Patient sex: M
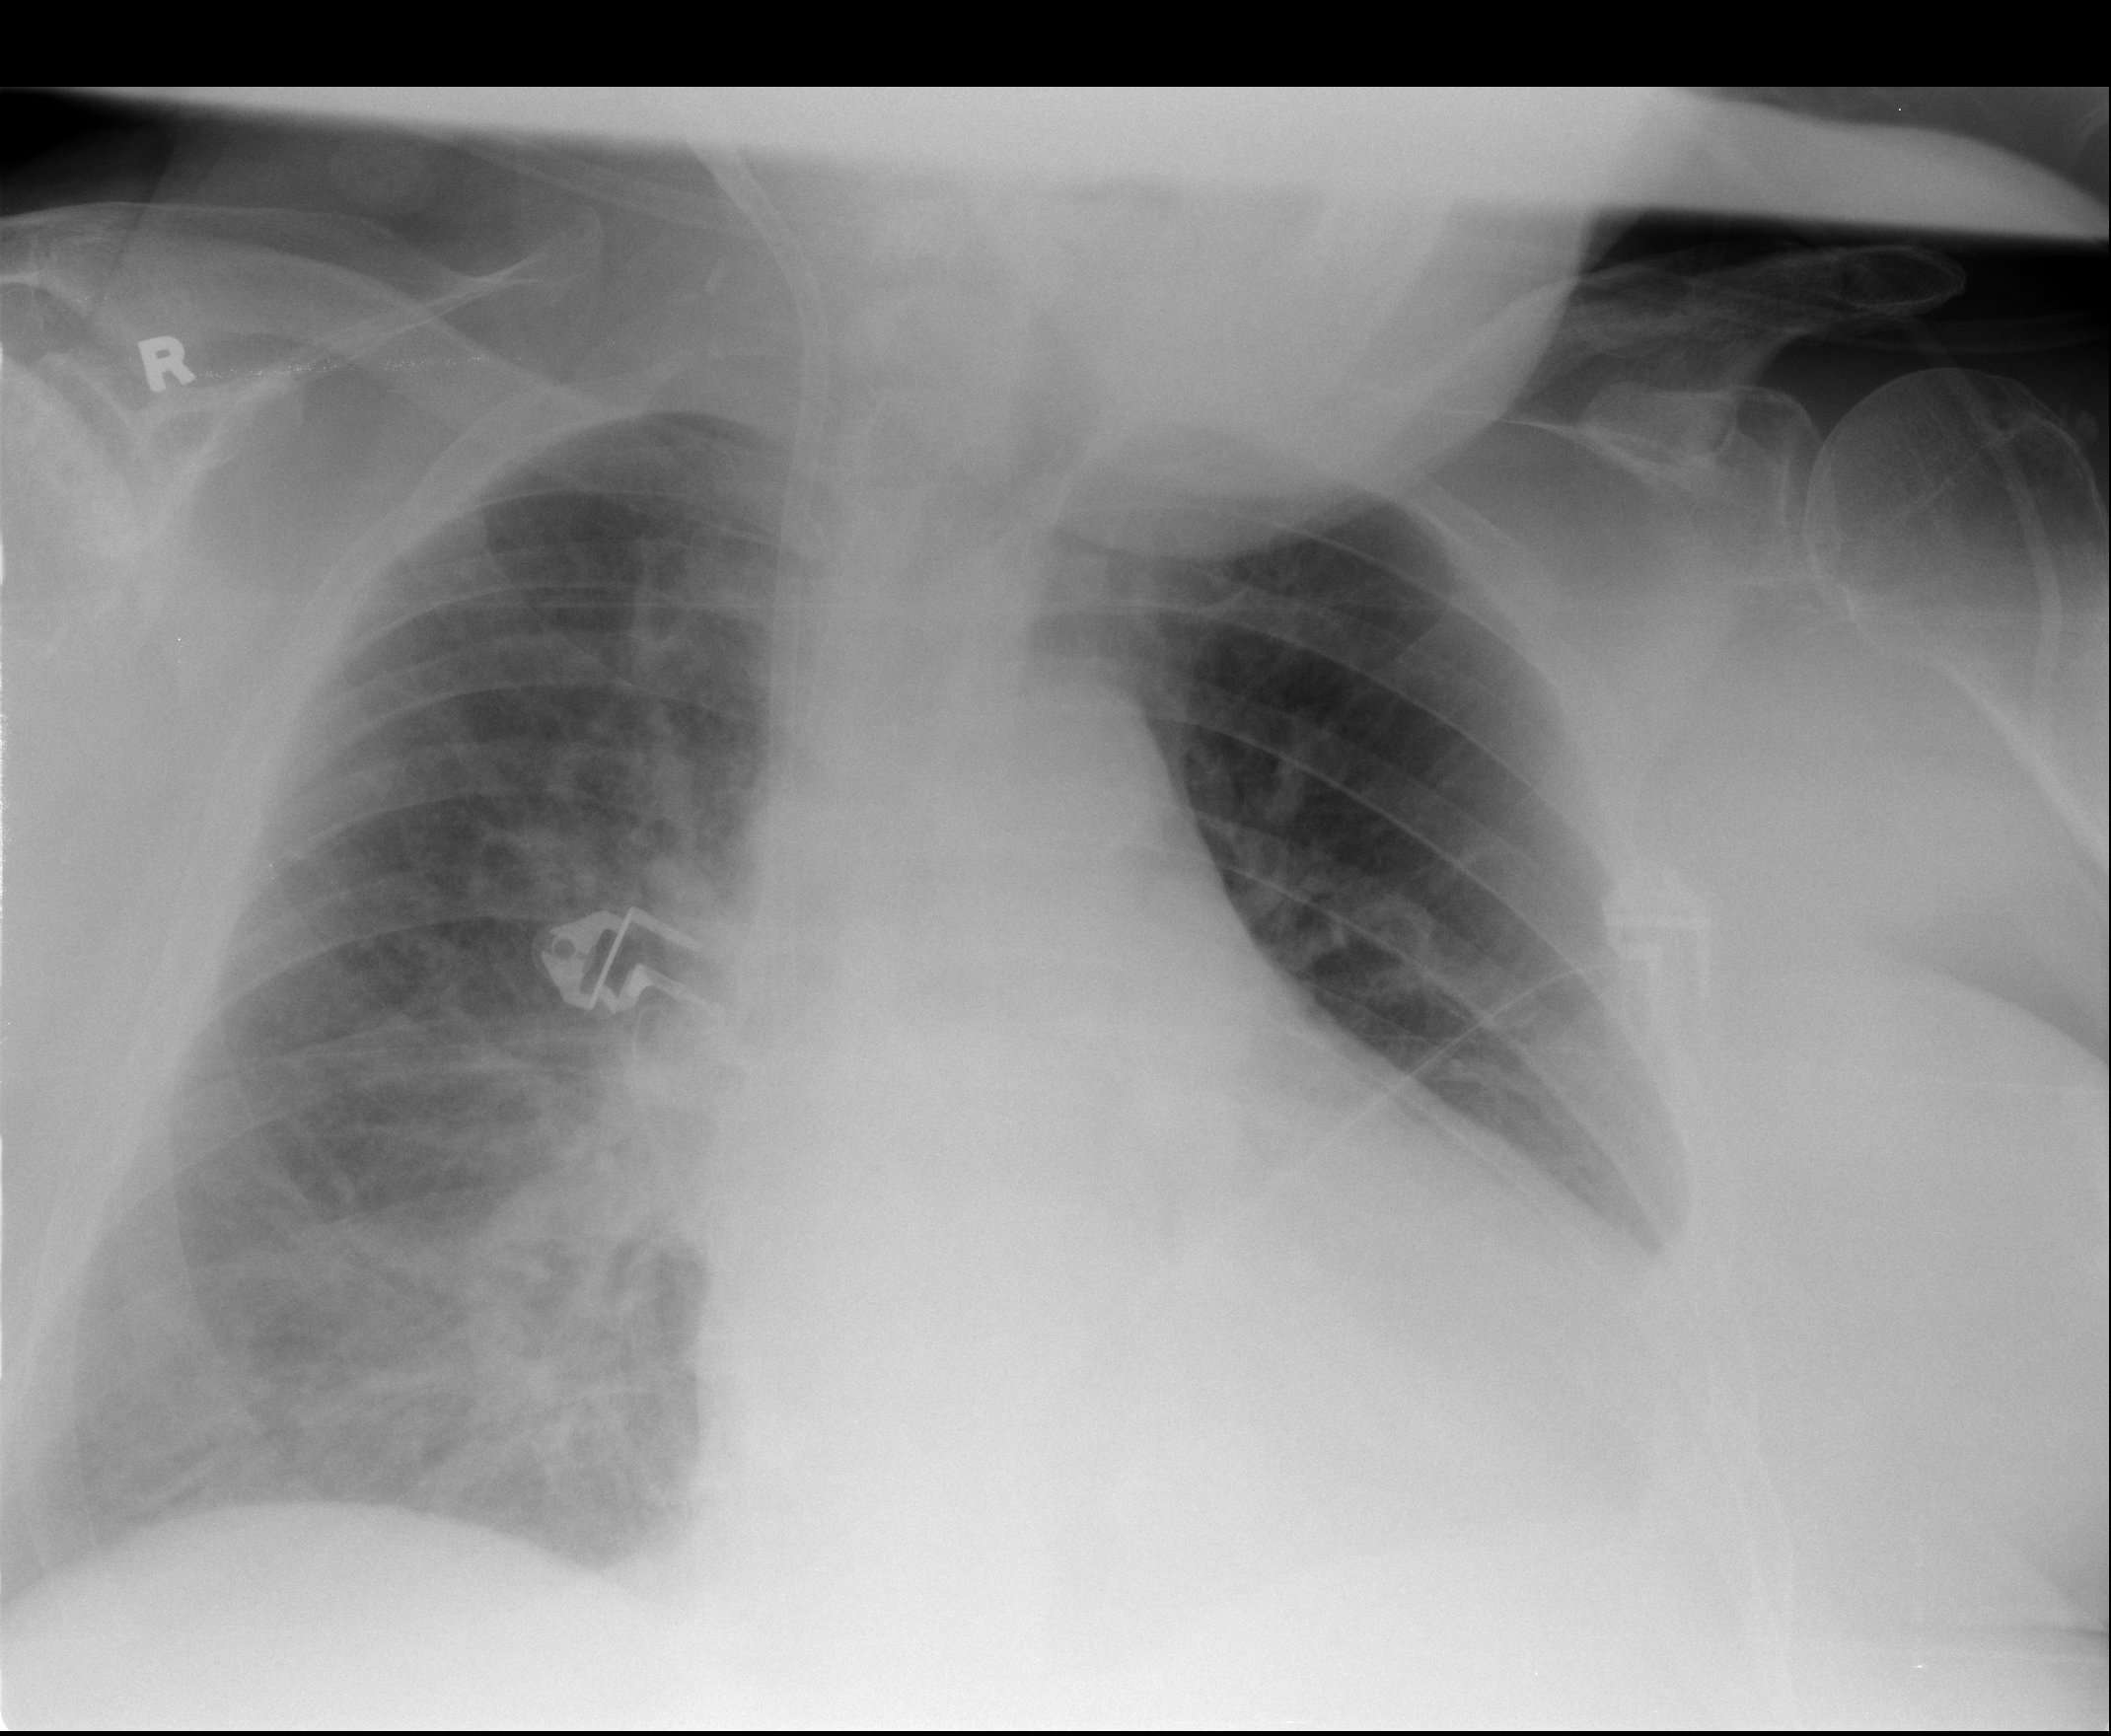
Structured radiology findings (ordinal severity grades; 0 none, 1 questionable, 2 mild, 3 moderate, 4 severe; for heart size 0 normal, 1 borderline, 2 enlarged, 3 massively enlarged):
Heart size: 2
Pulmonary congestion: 2
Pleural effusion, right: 0
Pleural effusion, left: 2
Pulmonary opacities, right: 2
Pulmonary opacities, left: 0
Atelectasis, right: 2
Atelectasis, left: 2